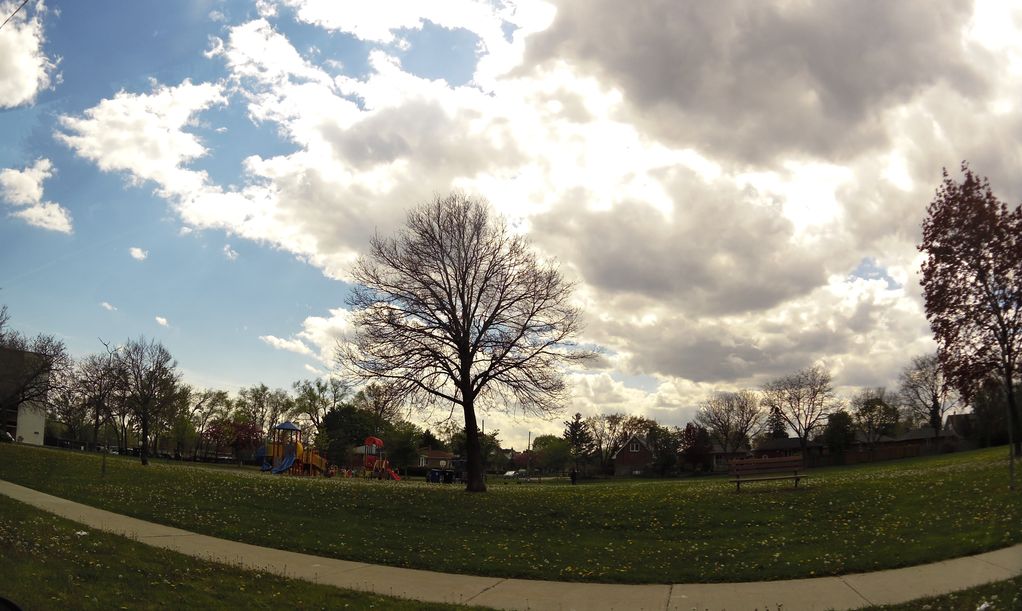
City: toronto